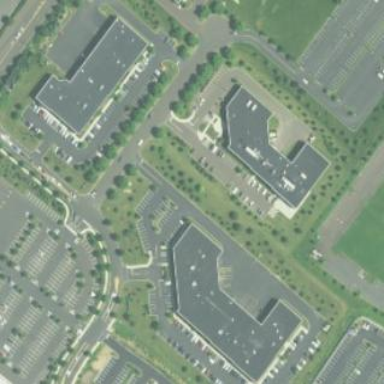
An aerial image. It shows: Commercial building.